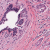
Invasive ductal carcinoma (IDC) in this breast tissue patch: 1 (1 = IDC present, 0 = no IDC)